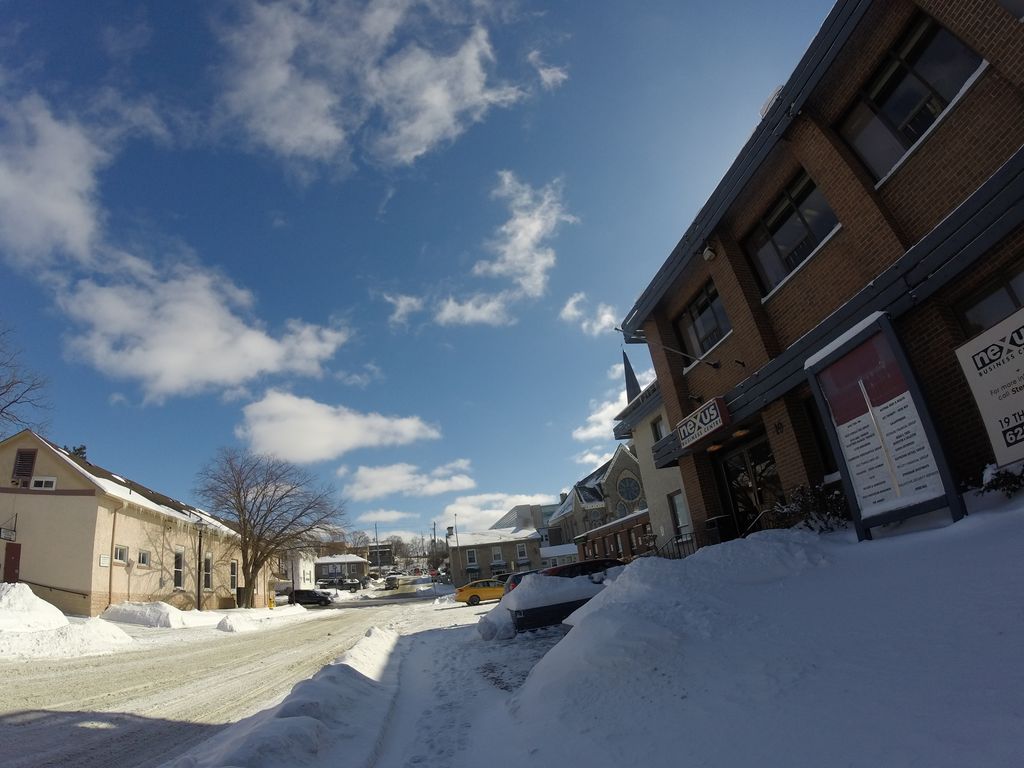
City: kitchener-waterloo